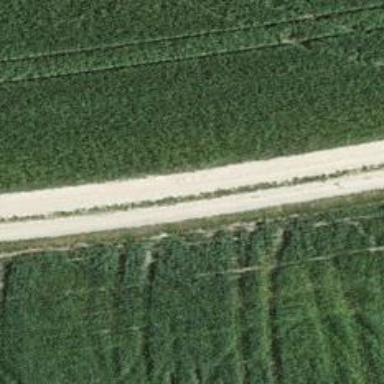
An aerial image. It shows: Unpaved track with grade2 surface.